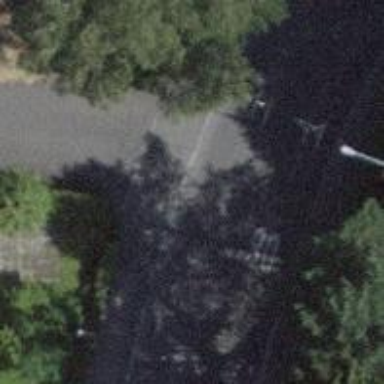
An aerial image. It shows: Residential road with asphalt surface and sidewalks on both sides. Trolley wires are visible above the road.